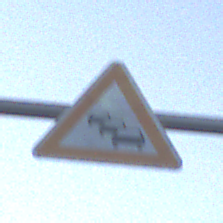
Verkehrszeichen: Stau
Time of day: SunriseSunset
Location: Outdoor (RoadRail)
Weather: PartlyCloudy
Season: NotSpecified
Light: Natural